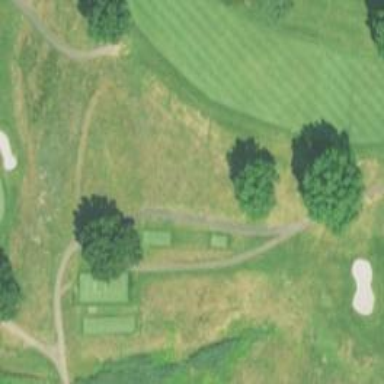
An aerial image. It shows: Path for both road and golf.